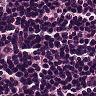
Metastatic tissue present: no